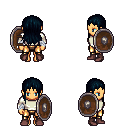
a pixel art fantasy rpg character, female body template, human, tanned skin, white long-sleeve shirt, gold greaves, raven unkempt hairstyle, white cloth bandages, maroon shoes, shield, four views (front, back, left, right), 2x2 character sprite sheet, small pixel art, hard edges, no anti-aliasing